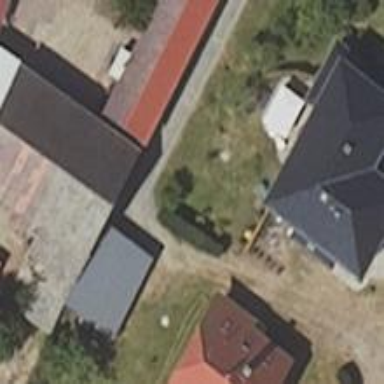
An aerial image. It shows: Shed building.